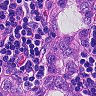
Metastatic tissue present: yes